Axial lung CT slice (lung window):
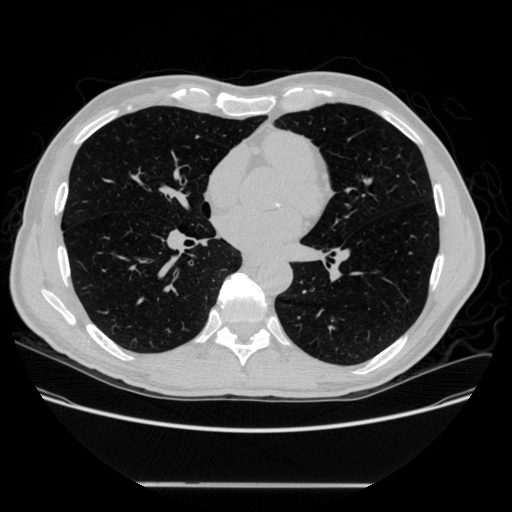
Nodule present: no